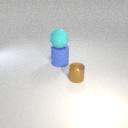
large blue rubber cylinder behind small brown metal cylinder